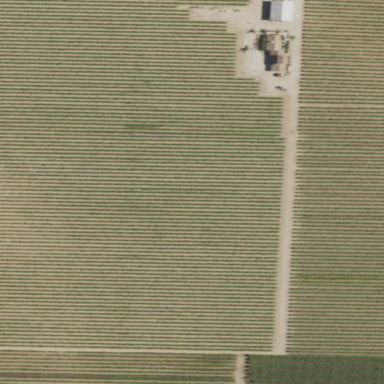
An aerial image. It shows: Beautiful vineyard in the countryside.